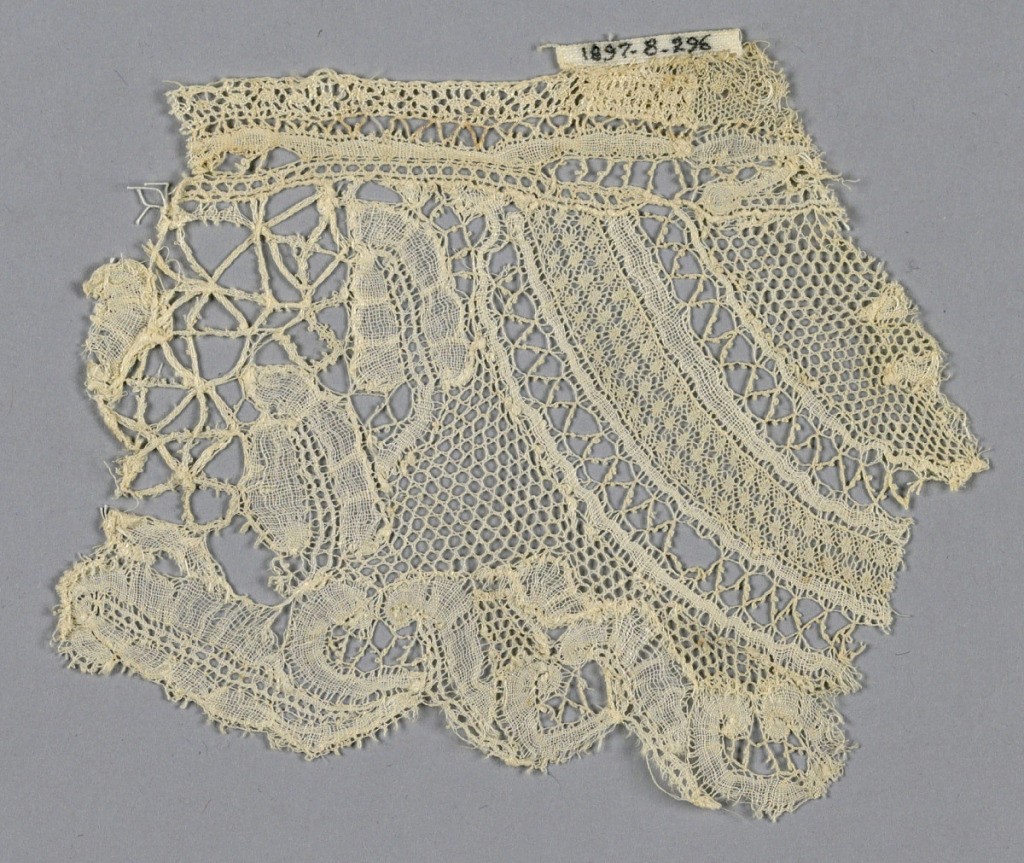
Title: Fragment
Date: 19th century
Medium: linen Technique: bobbin lace (Brussels-style)
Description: Fragment of a border has a design of flowers and leaves with curving bands of openwork and star-shaped mesh.